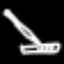
Label: pencil